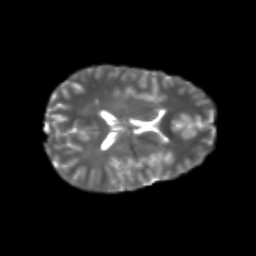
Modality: T2w
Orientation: axial
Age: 25
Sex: male
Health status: healthy
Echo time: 0.074 s